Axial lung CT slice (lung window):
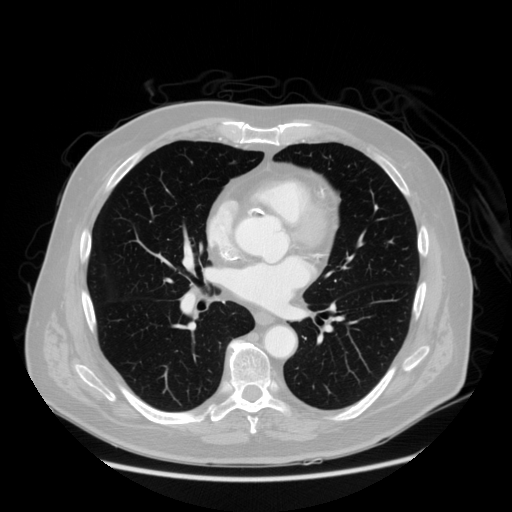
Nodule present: no